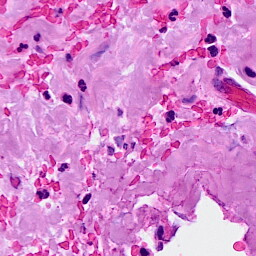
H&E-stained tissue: Breast